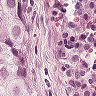
Metastatic tissue present: yes